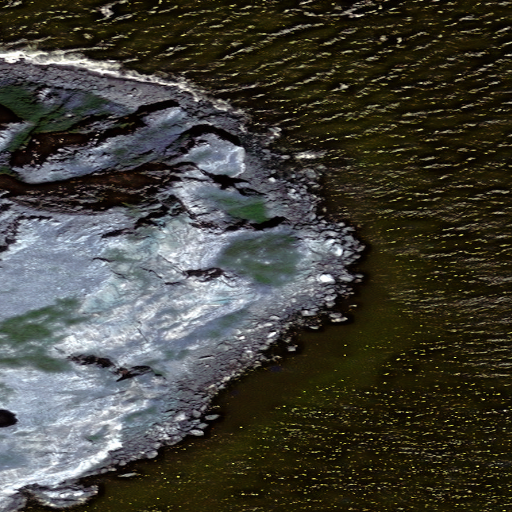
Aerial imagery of island in Alaska named The Twins containing only unknown